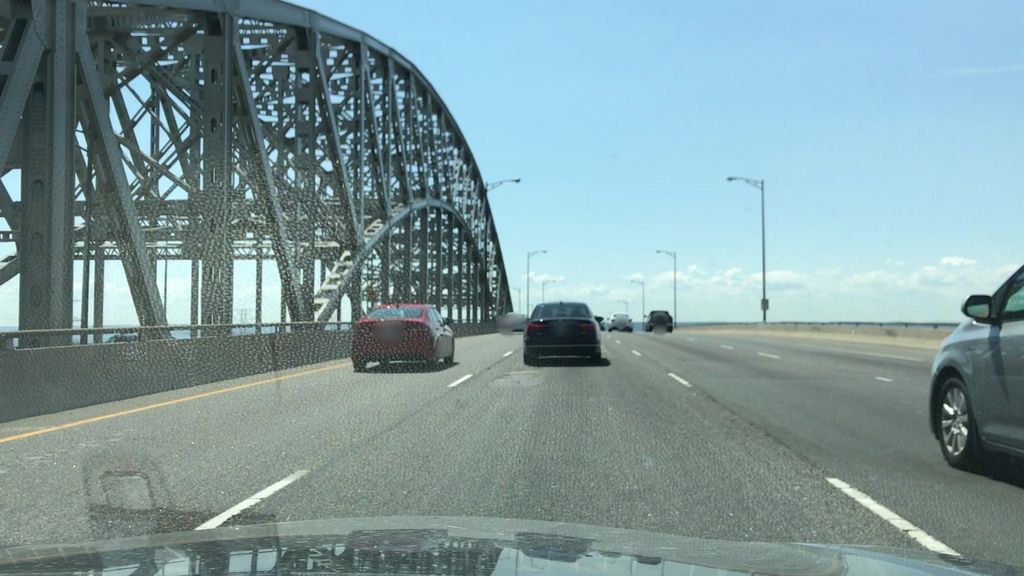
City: hamilton